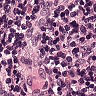
Metastatic tissue present: no